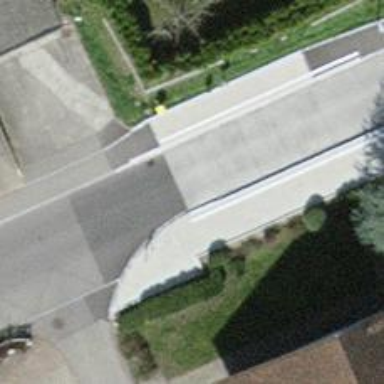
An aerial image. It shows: Bus stop with designated public transport stop position.